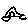
Label: car